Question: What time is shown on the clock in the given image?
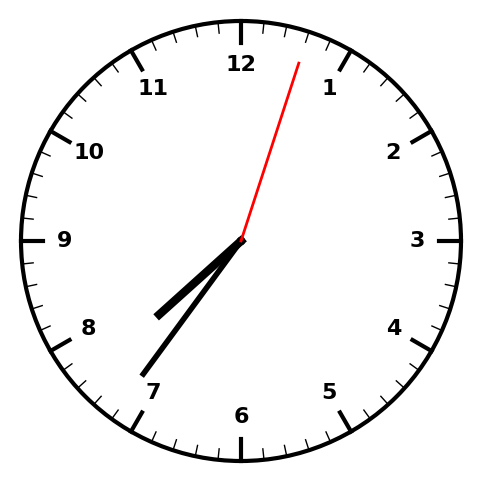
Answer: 07:36:03